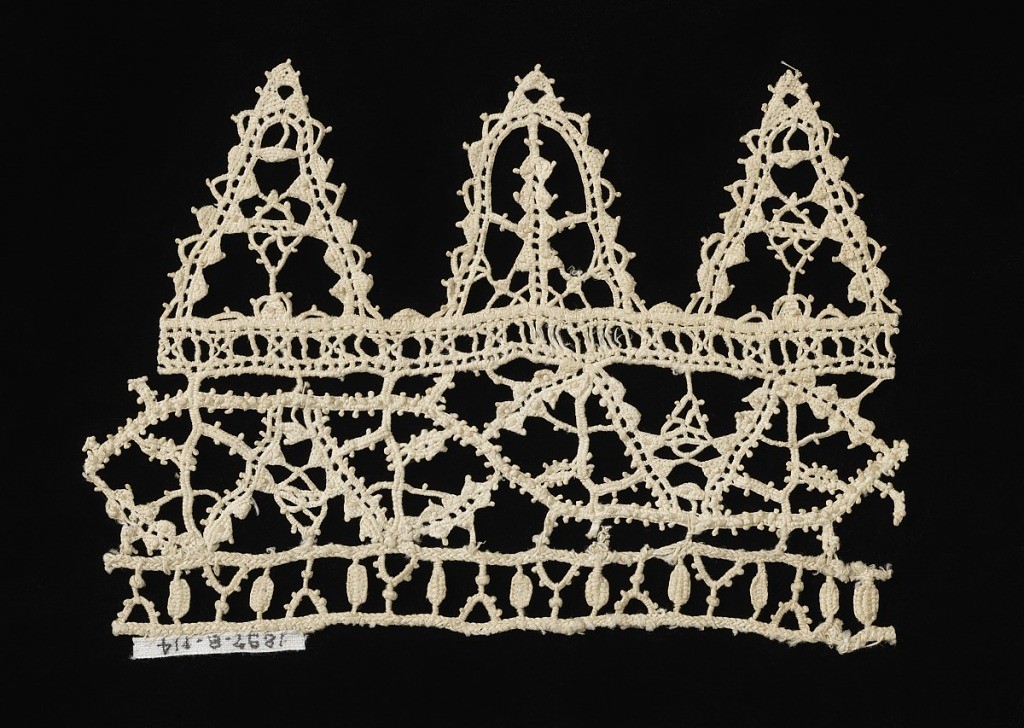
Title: Fragment
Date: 16th century
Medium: linen Technique: grid of laid cords with needle lace (reticella style); edge of punto in aria
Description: Fragment of border with three V-shaped tabs.